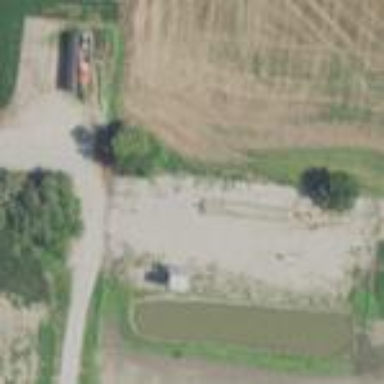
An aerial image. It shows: Farmyard area.